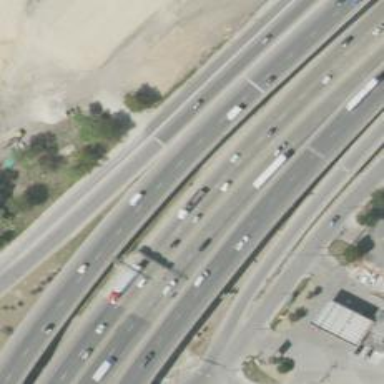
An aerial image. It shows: Viaduct bridge on motorway.